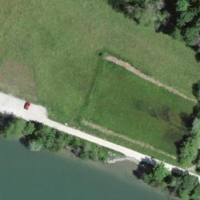
EUNIS habitat code: 40
Species observed at this site:
Tettigonia viridissima
Maniola jurtina
Roeseliana roeselii
Pseudochorthippus parallelus
Cicadella viridis
Mergus merganser